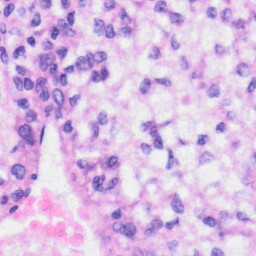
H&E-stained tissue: Liver